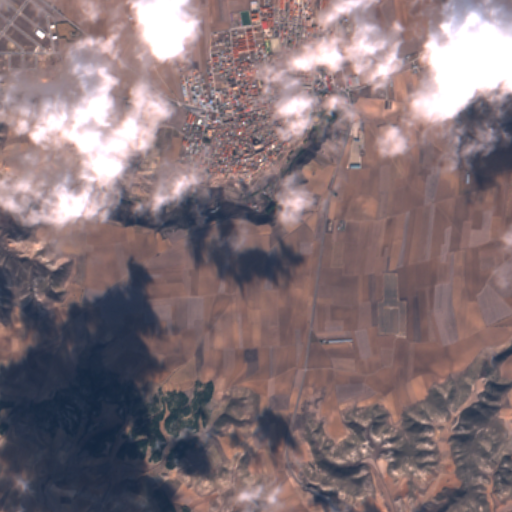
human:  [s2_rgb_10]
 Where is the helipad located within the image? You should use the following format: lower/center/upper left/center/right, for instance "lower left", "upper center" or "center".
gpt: The helipad is located in the upper left of the image.
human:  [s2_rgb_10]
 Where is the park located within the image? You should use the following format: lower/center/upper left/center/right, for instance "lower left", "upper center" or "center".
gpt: The park is located in the upper right of the image.
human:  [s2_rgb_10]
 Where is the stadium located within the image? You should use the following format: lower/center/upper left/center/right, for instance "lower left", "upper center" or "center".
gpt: The stadium is located in the upper center of the image.
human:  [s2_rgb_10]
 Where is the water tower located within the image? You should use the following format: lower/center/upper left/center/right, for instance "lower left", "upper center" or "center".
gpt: The water tower is located in the upper center of the image.
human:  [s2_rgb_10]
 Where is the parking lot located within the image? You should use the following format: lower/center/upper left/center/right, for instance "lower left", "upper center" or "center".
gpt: There is no parking lot in the image.